Question: So, I have this part of a table:
'''
<tr>
<td>
<input type="text" name="value[]" class="value" />
</td>
<td>
<input type="text" name="quantity[]" class="quantity" />
</td>
</tr>
'''
So, every time I type something on a specific .quantity (I have a lot of '<tr>''s, I've cloned them) I need the result of "(.value * .quantity)" of each '<tr>', and then, sum all the results of this '<tr>''s. Sorry about the English, please le me know if you didn't understand something.
What I've tried so far:
'''
totalRow = 0;
$(document).on('input', "[name='quantity[]']", function totalQuantity() {
rows = $('.table tbody tr').length;
totalResult = 0;
for (var n = 0; n < rows; ++ n){
totalRow = 0;
quantity = 0;
value = 0;
quantity = $('.quantity').eq($($('.quantity')).parent().parent().index(n)).val();
value = $('.value').eq($($('.value')).parent().parent().index(n)).val();
totalRow = quantity * value;
totalResult = totalResult + totalRow;
}
$('#totalQuantity').html(totalResult);
});
'''
But this isn't working. The sum lost itself, seems that the indexes are wrong, maybe I'm using parent() wrong. I don't know. Can you guys help me?
Print with example

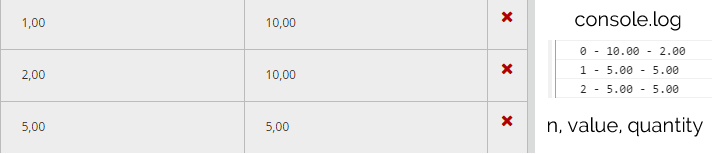
Answer: Rather then use indexing on elements, use 'find()' within each row to find its amount and quantity. Note: '$(selector, this)'is a shortcut for '$(this).find(selector)' :
e.g.
'''
$(document).on('input', "[name='quantity[]']", function () {
var $rows = $('.table tbody tr');
var totalResult = 0;
$rows.each(function(){
var quantity = $('.quantity', this).val();
var value = $('.value', this).val();
var totalRow = quantity * value;
totalResult += totalResult;
});
$('#totalQuantity').html(totalResult);
});
'''